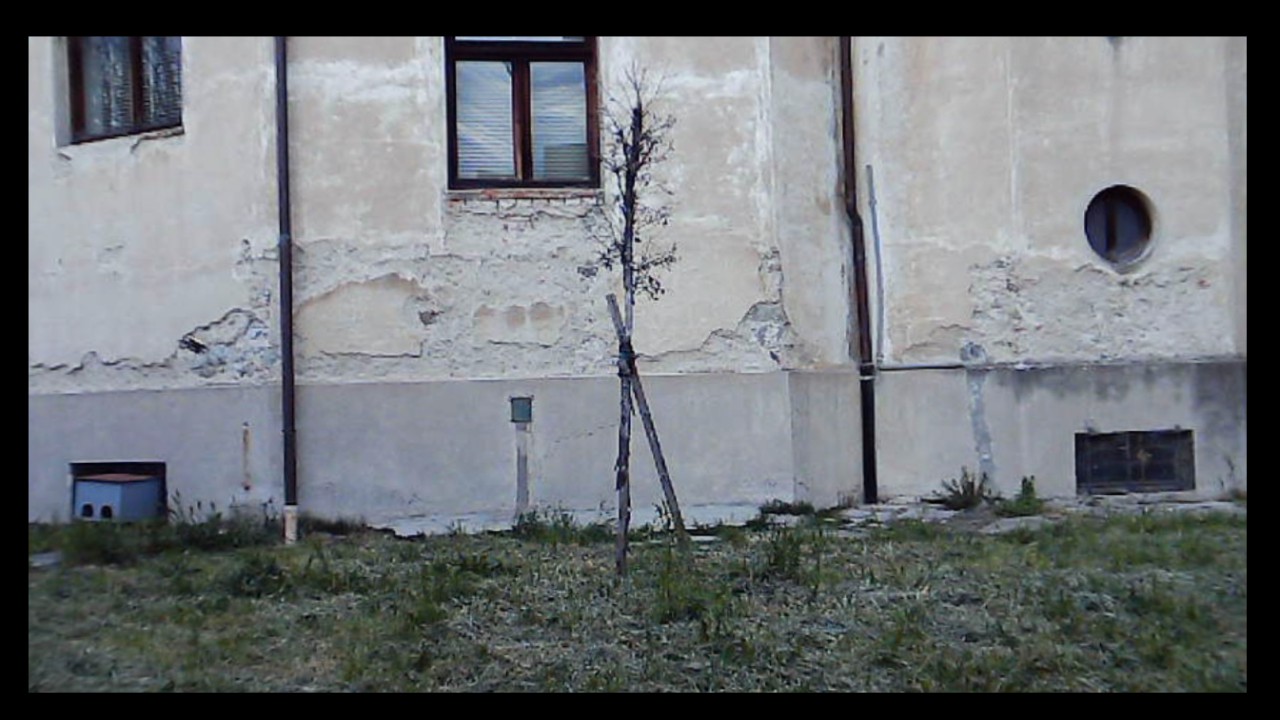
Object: DarwinFPV cineape20